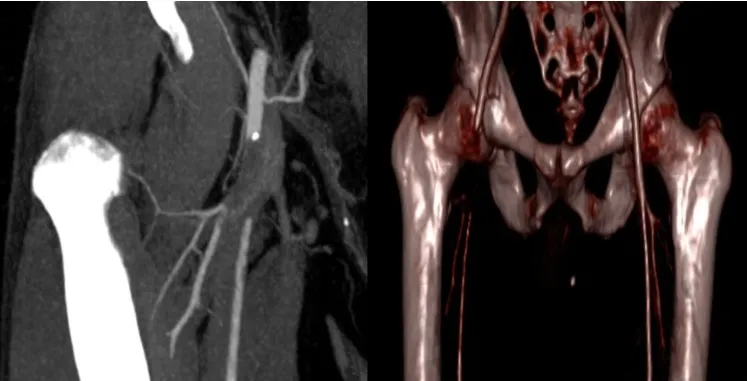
Image showing occlusion of the common femoral artery and origin of the superficial femoral artery and deep superficial artery.
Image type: radiology (ct)